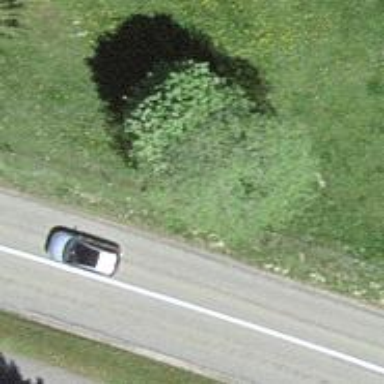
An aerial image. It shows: Beautiful tree in nature.